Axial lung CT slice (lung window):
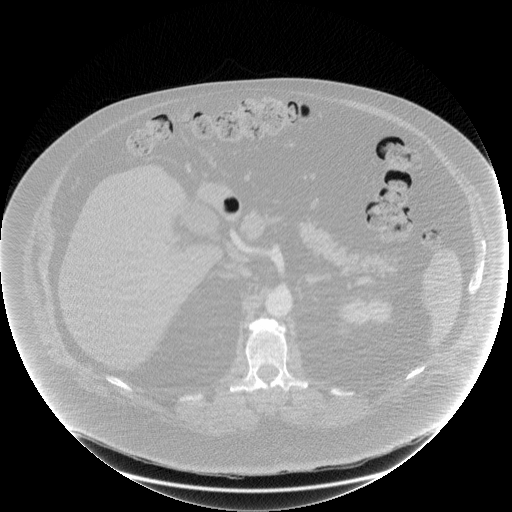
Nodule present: no